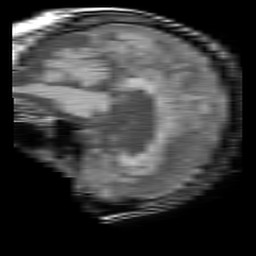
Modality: T1w
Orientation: sagittal
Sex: male
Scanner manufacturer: philips
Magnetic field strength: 1.5 T
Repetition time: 0.1818 s
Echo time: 0.001899 s